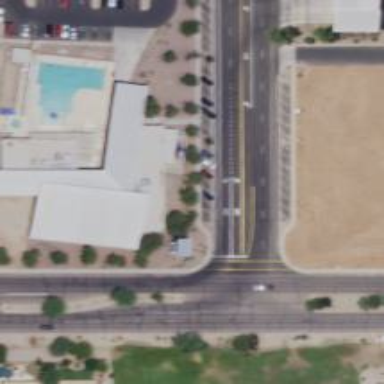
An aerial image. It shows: Solid stop line on the road.